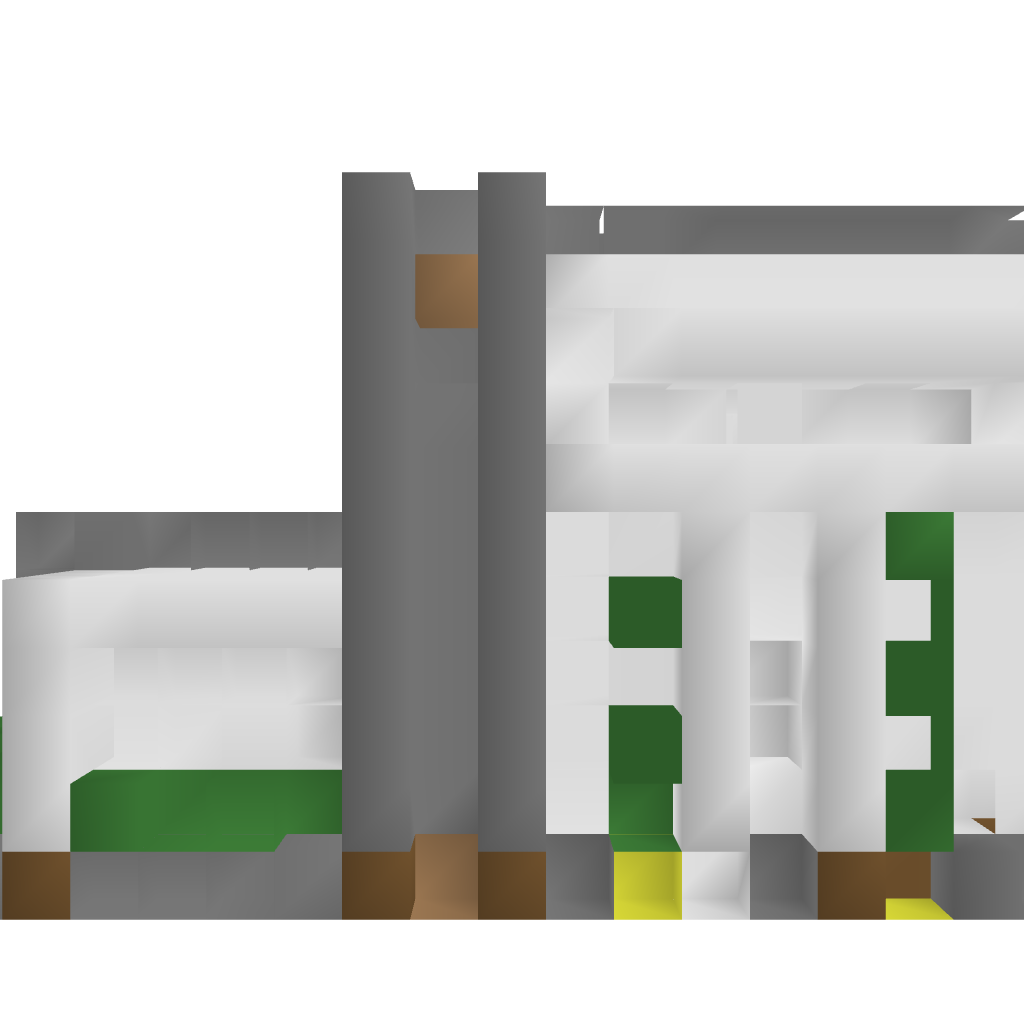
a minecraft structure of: Small Modern house DIY interior bad low quality